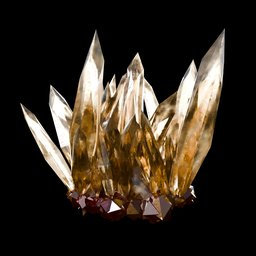
Label: decoration